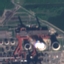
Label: Industrial